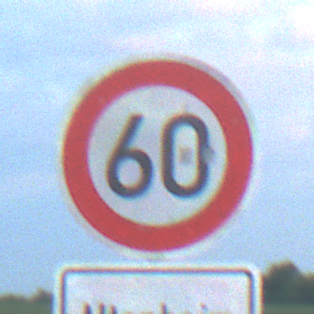
Verkehrszeichen: Geschwindigkeit60
Zusatzzeichen unten: HinweisDurchVerbaleAngabe10
Umgebung: Outdoor, Nature
Tageszeit: SunriseSunset
Wetter: PartlyCloudy
Licht: Natural
Jahreszeit: NotSpecified
Kontrast: MediumContrast